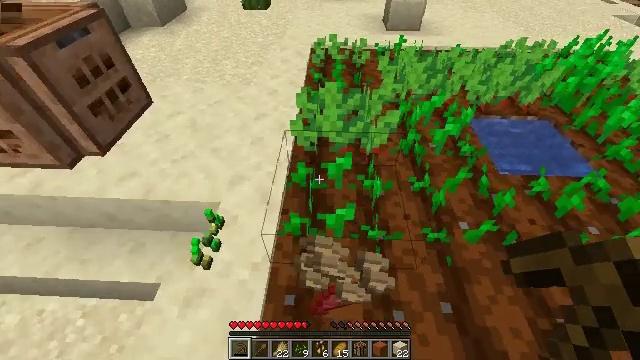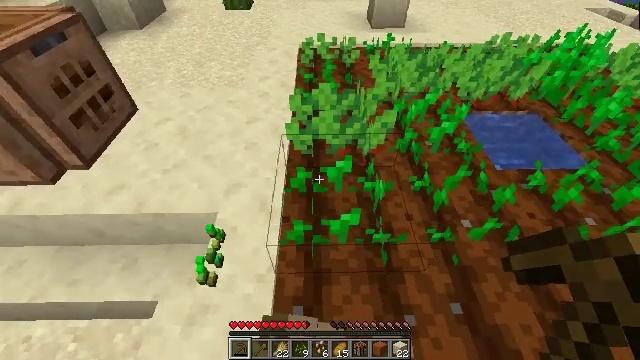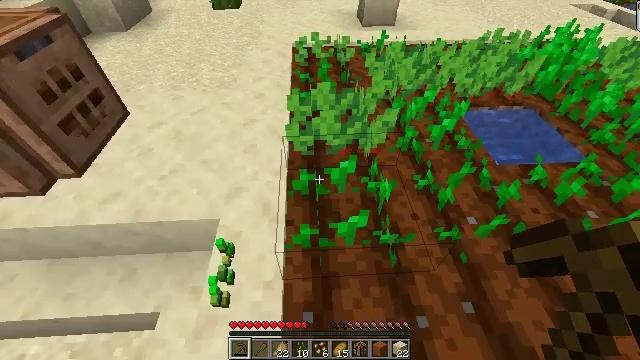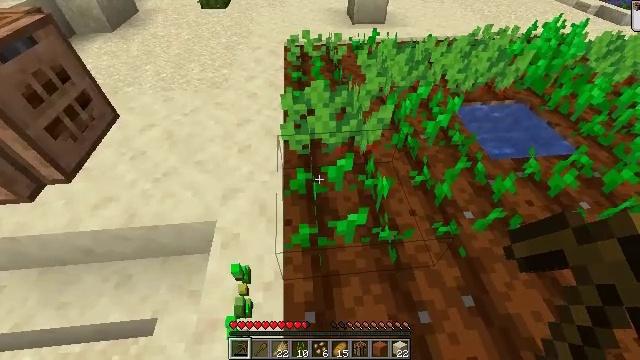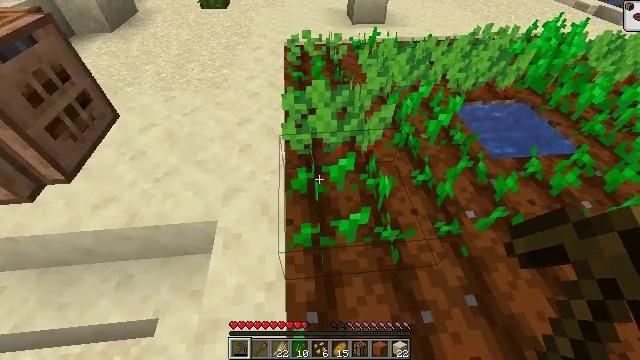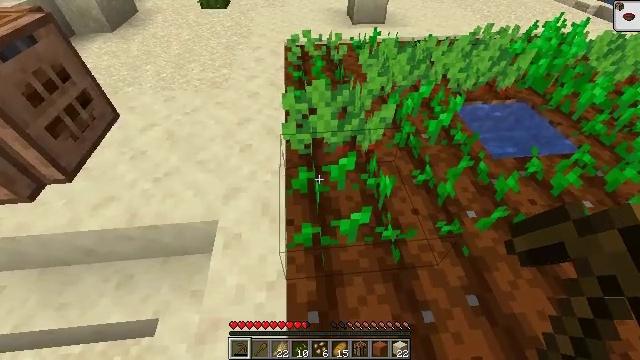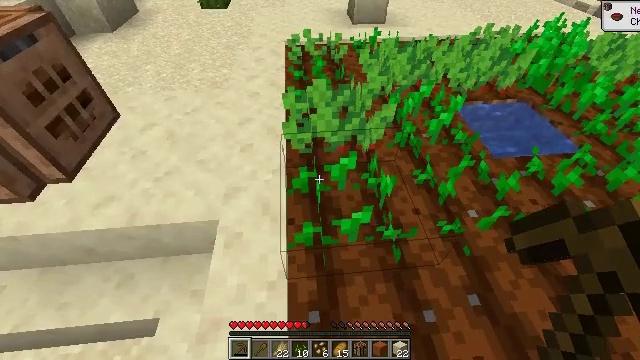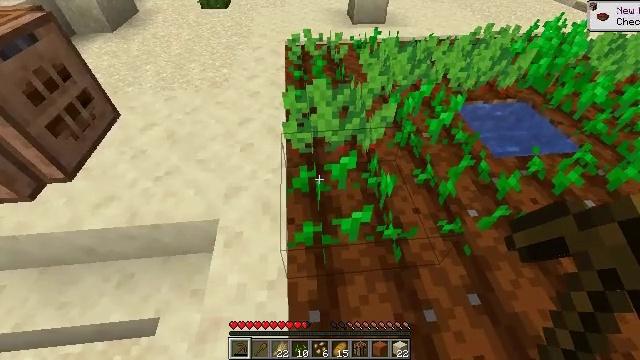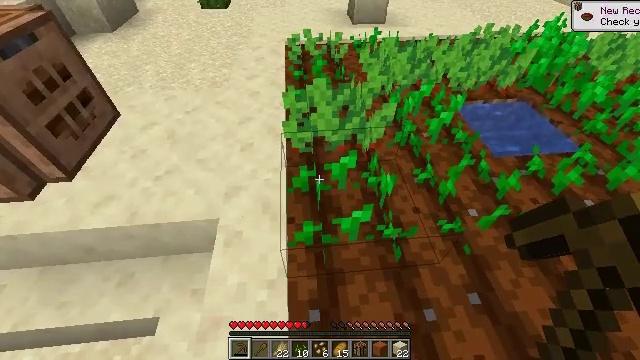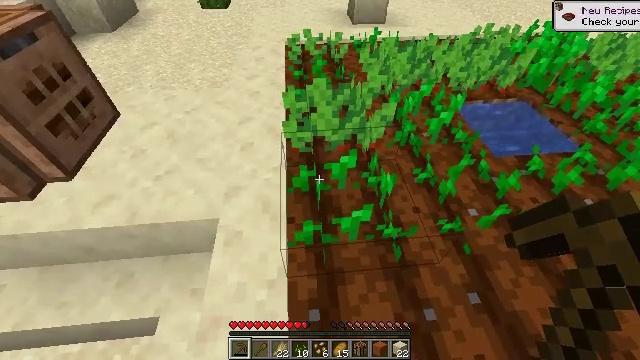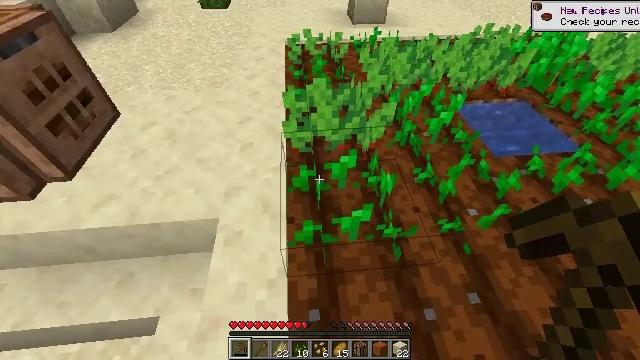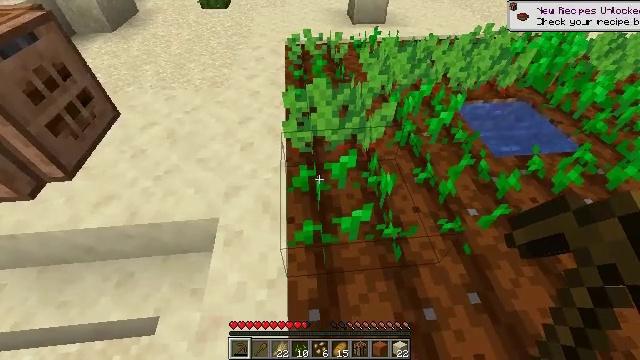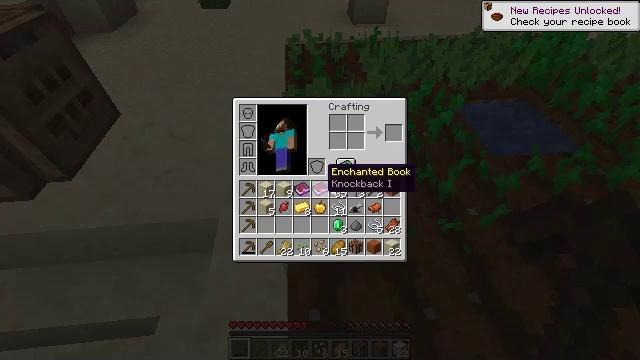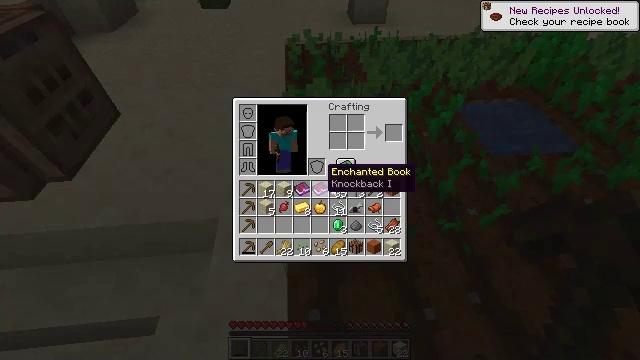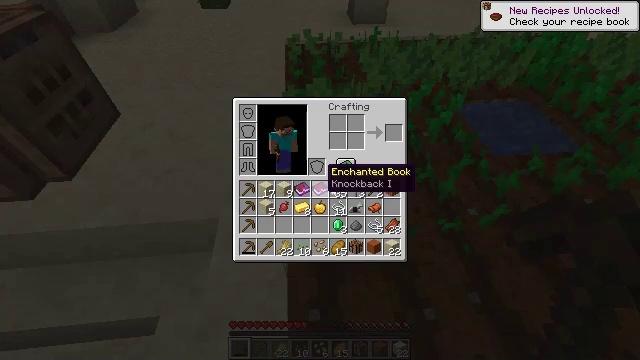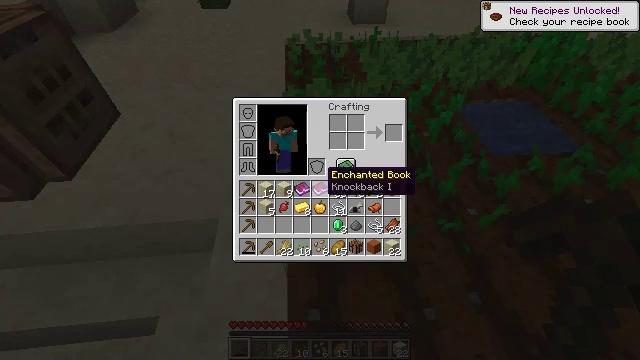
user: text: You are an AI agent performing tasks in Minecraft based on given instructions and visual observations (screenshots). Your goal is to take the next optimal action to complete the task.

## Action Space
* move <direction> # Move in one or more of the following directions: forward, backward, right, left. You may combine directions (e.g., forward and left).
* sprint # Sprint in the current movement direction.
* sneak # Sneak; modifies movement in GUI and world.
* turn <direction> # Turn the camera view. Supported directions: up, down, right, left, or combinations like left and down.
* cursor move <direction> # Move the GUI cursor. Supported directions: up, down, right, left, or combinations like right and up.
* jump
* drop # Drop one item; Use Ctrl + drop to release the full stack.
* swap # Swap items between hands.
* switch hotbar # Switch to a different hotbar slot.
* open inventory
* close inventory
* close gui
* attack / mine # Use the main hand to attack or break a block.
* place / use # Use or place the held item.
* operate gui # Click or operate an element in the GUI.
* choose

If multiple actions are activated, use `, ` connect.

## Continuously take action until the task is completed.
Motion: motion action
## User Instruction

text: Collect wheat crops.
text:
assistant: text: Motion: turn right
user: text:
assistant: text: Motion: turn right
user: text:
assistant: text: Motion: turn right
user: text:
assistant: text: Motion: no_op
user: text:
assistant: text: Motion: no_op
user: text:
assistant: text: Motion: no_op
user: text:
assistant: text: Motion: no_op
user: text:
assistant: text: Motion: no_op
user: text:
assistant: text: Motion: no_op
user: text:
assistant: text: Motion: no_op
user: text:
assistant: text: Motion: no_op
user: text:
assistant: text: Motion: open inventory
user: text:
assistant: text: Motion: open inventory
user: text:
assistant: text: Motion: open inventory
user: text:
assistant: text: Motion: open inventory
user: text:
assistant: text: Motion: open inventory
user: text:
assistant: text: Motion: no_op
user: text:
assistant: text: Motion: no_op
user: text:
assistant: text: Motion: no_op
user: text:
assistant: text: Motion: no_op
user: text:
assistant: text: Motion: no_op
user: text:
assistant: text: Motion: no_op
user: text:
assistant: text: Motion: cursor move down
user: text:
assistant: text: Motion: cursor move down
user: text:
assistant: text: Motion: cursor move down
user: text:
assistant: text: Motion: cursor move down
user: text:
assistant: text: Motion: no_op
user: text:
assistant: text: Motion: no_op
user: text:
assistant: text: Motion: no_op
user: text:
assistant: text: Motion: no_op